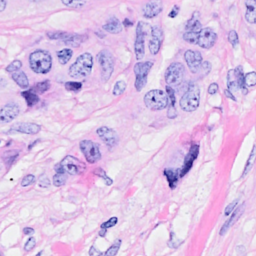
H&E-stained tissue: Breast